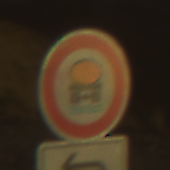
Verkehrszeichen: VerbotFahrzeugeWassergefaehrdenderLadung
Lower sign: RichtungsangabeDurchPfeile2
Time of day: SunriseSunset
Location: Outdoor (Nature)
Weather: Clear
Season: NotSpecified
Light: Natural